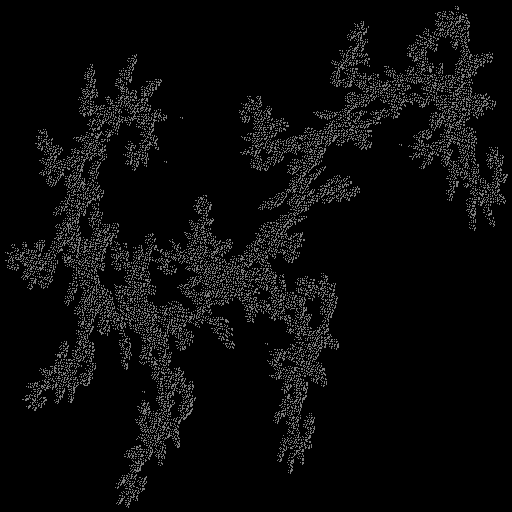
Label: greygoldenrod